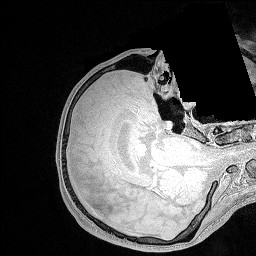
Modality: FLASH
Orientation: axial
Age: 25
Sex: male